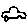
Label: car